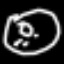
Label: donut